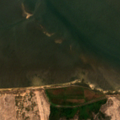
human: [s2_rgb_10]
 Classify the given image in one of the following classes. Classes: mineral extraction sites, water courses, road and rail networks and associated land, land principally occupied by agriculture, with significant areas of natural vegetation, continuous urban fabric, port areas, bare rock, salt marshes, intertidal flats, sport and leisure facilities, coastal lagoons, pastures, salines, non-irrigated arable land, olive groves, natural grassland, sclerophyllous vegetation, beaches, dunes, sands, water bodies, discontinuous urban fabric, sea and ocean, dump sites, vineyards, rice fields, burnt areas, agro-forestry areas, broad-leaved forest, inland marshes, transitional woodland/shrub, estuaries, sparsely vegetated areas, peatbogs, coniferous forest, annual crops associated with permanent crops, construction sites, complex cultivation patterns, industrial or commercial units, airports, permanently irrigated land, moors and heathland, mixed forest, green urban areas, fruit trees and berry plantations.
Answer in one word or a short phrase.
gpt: coniferous forest, transitional woodland/shrub, estuaries